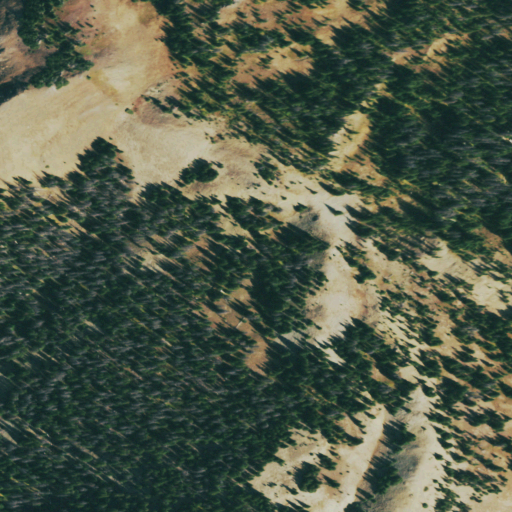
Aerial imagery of mountain in Colorado named Shipler Mountain containing evergreen forest, shrub, grassland, and snow